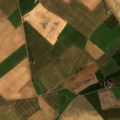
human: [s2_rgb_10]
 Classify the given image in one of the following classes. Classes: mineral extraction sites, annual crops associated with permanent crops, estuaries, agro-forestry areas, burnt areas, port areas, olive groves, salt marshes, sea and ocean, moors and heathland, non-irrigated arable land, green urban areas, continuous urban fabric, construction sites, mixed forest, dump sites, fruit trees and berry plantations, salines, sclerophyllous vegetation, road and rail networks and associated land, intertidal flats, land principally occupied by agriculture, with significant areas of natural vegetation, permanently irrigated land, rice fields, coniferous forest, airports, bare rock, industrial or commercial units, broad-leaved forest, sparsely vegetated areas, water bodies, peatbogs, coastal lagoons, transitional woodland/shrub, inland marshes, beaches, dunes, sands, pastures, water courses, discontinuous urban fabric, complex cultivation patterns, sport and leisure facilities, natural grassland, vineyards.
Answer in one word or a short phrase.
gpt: non-irrigated arable land